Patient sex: F
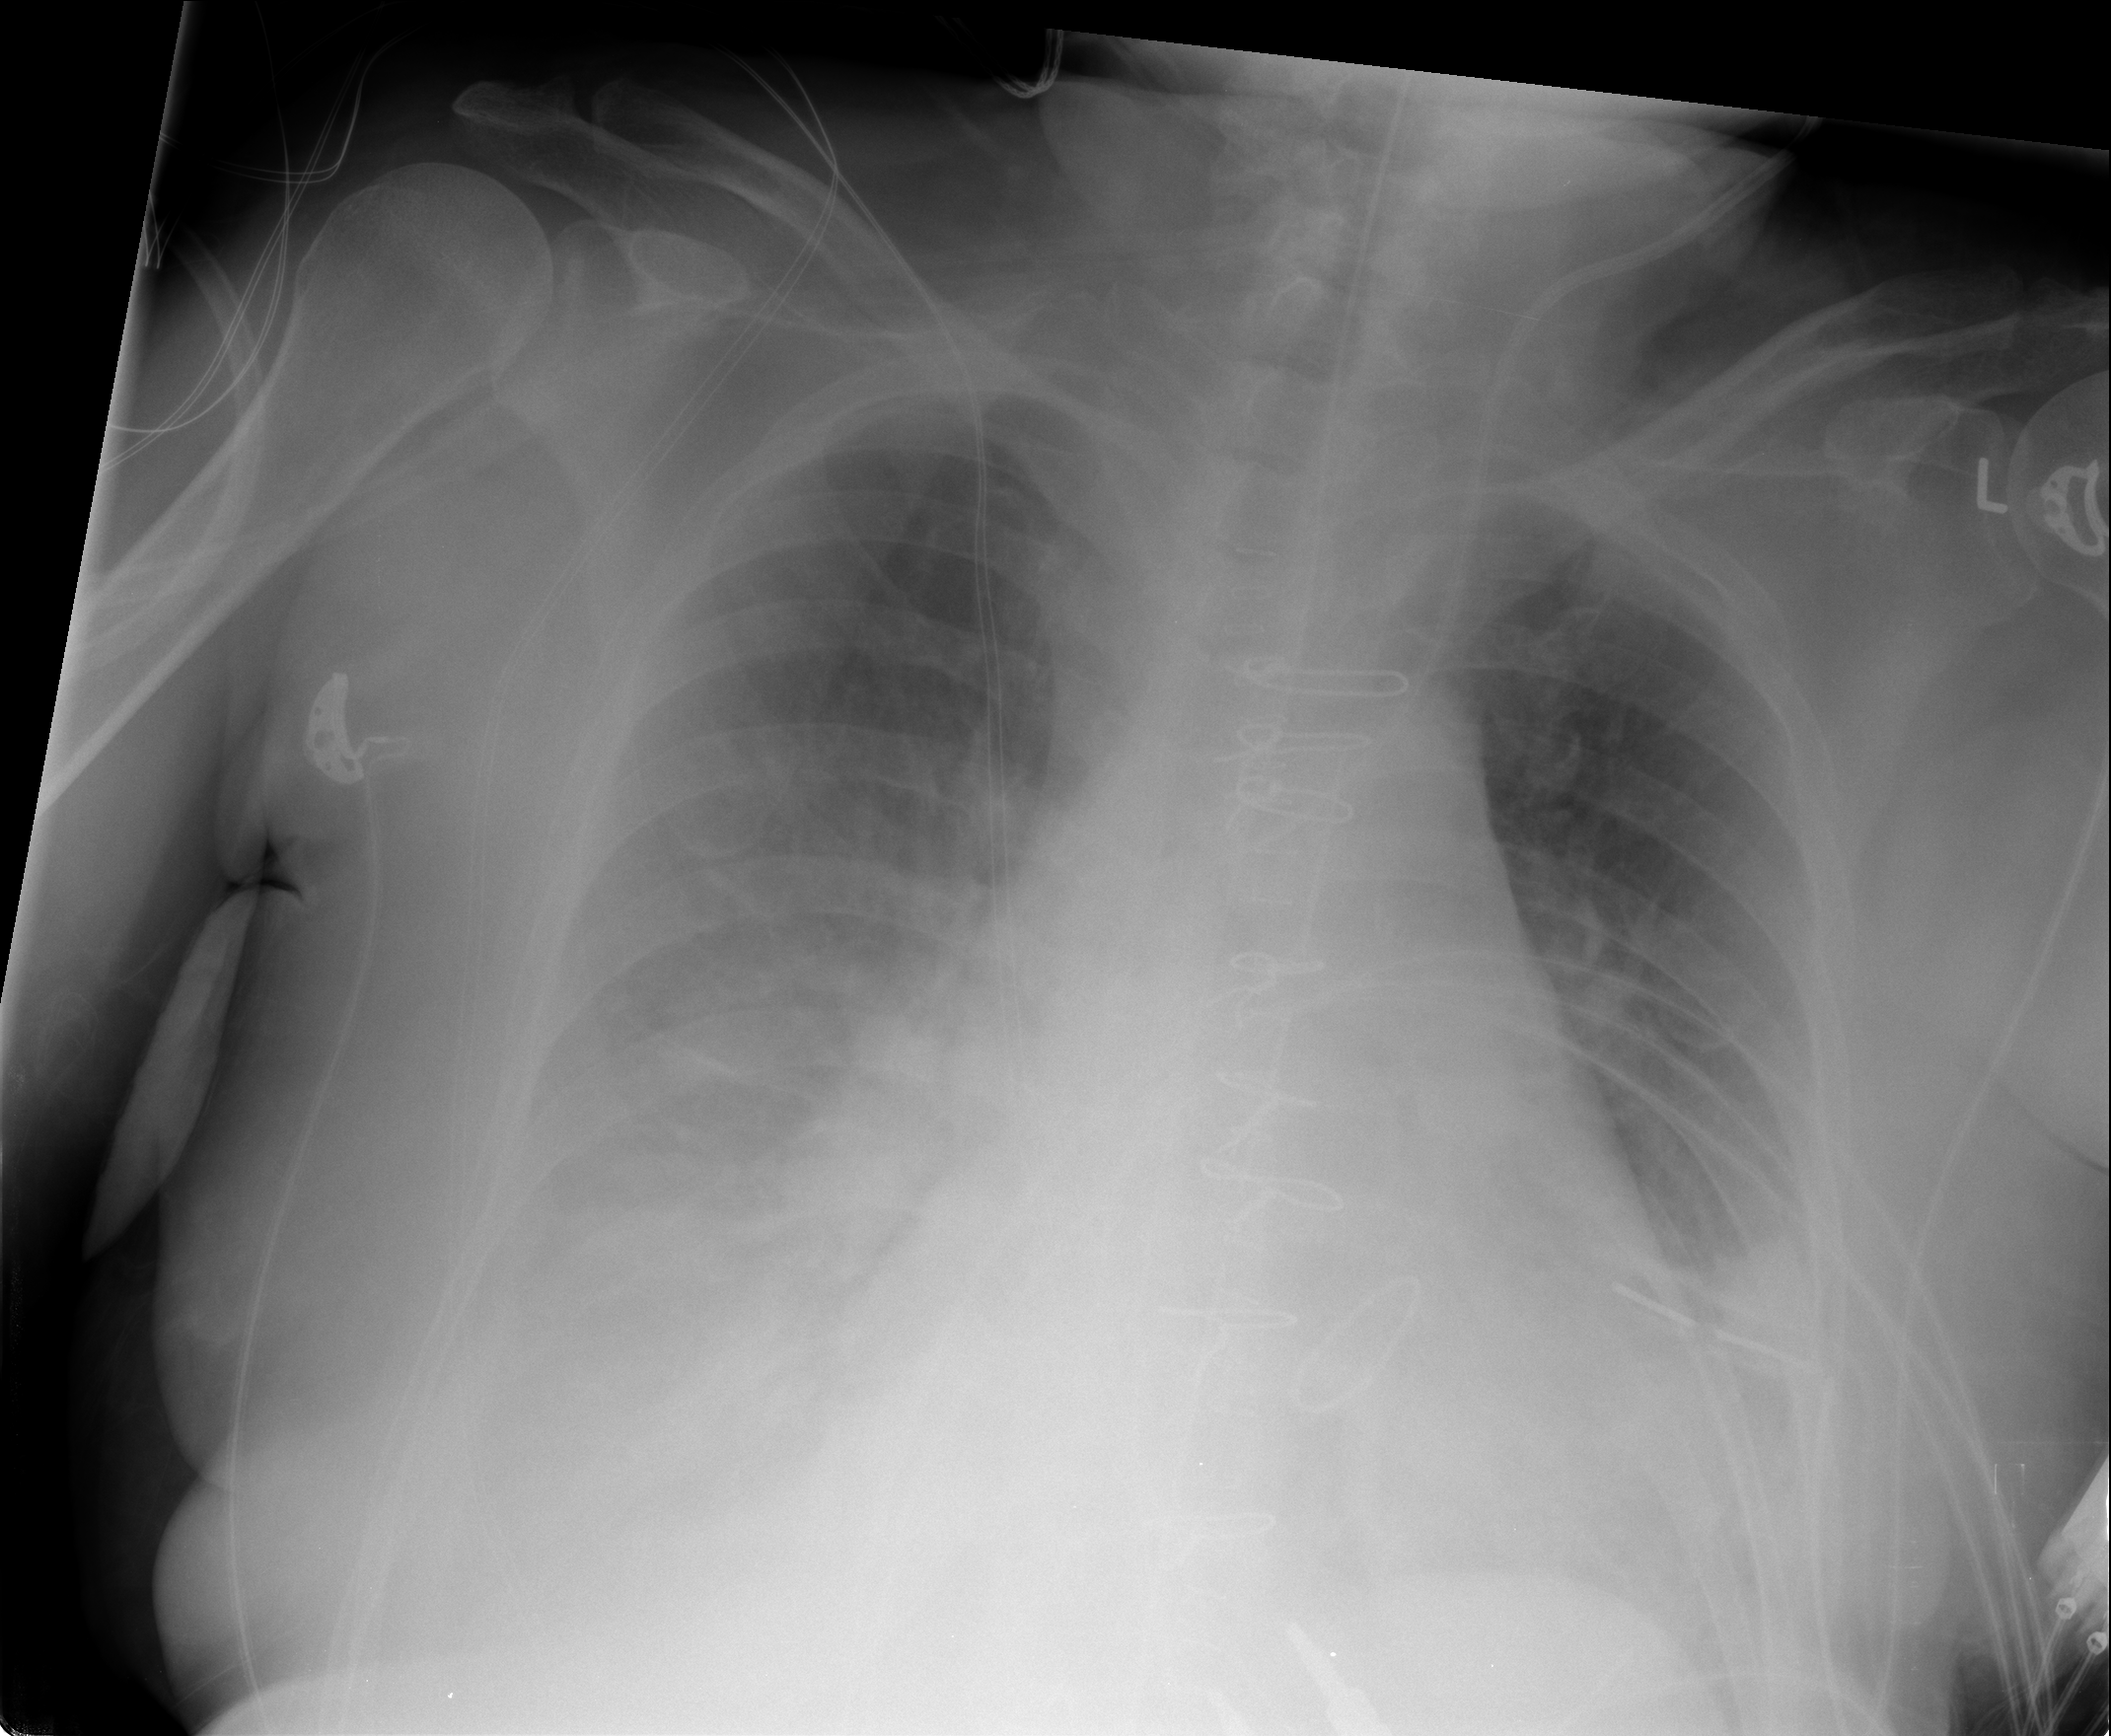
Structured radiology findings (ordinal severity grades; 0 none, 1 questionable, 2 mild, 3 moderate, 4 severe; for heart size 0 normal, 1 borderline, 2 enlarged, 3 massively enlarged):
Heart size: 2
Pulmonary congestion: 0
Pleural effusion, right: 3
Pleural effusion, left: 2
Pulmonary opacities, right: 0
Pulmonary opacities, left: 0
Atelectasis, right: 2
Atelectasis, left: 2